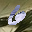
Label: 6